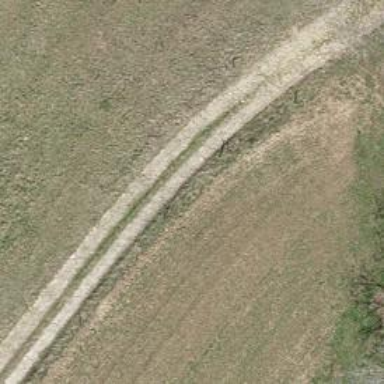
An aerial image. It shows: Unpaved track with grade3 tracktype.